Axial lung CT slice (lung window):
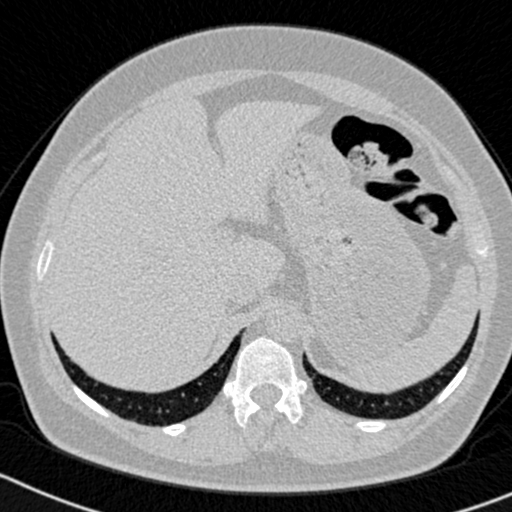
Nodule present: no